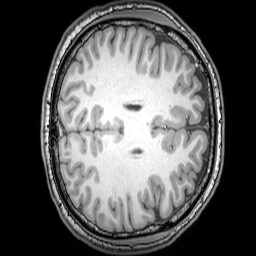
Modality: T1w
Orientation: axial
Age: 22
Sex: male
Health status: healthy
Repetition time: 0.081 s
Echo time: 0.037 s